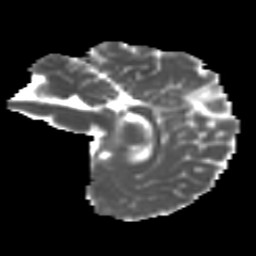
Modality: MD
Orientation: sagittal
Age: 9
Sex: male
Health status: ill
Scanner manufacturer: ge
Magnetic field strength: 3 T
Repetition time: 6.752 s
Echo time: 0.079 s